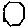
Label: hexagon